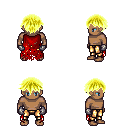
a pixel art fantasy rpg character, male body template, human, dark skin, red tattered cape, gold greaves, gold short bangs hairstyle, metal gloves, four views (front, back, left, right), 2x2 character sprite sheet, small pixel art, hard edges, no anti-aliasing